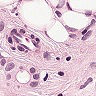
Metastatic tissue present: yes